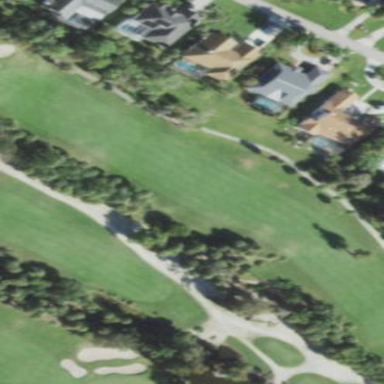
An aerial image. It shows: Golf fairway surrounded by grass.